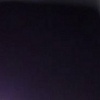
Label: space